Field crop: maize
Growth stage: 2
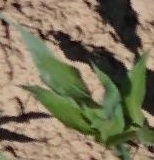
Species: maize